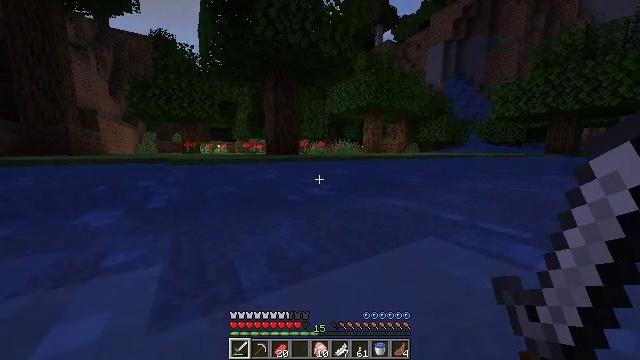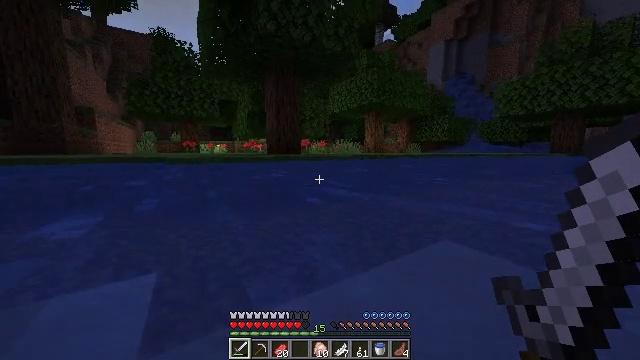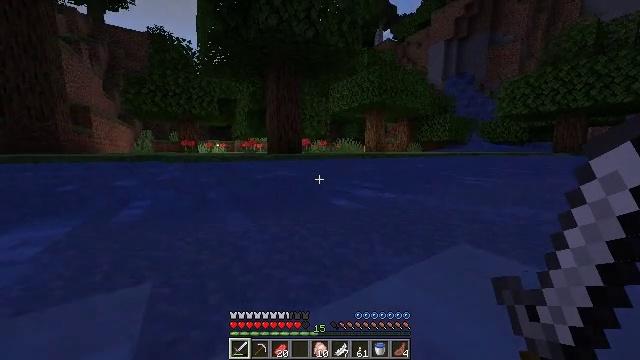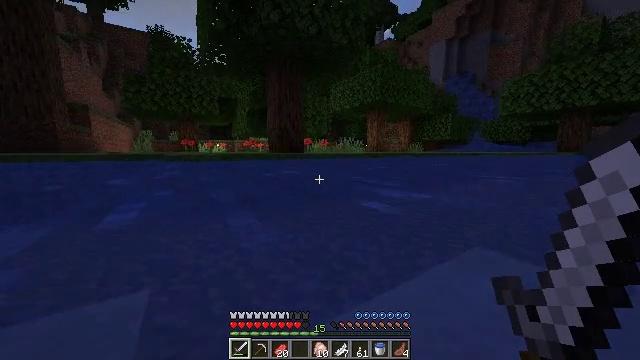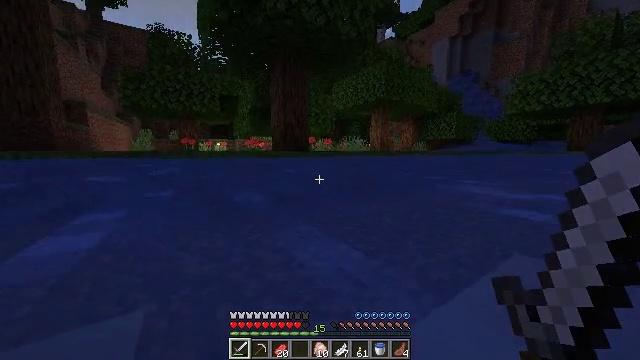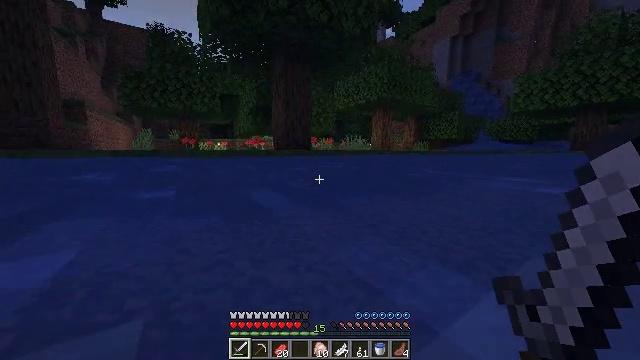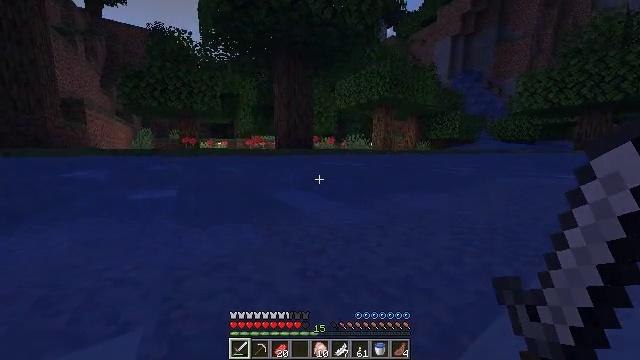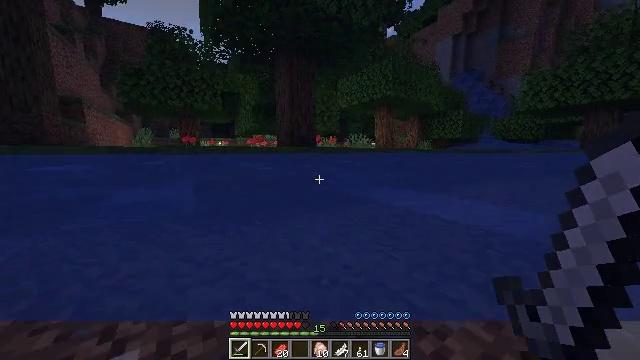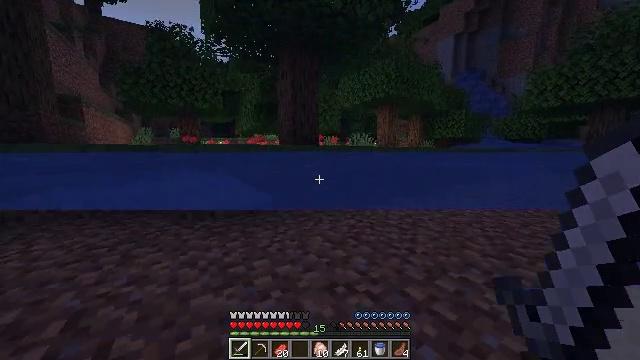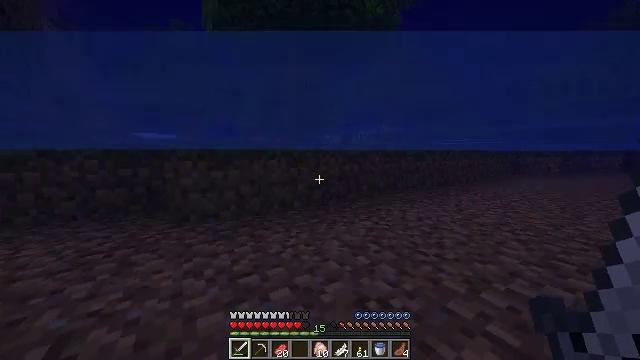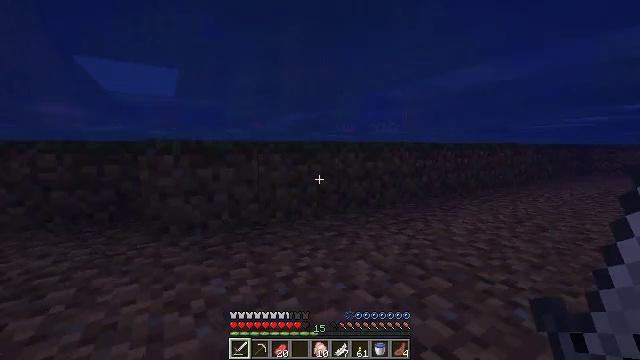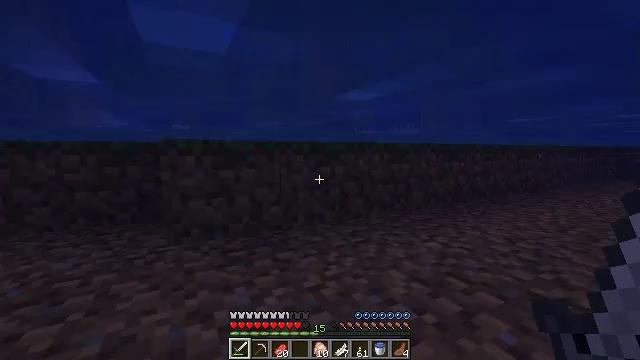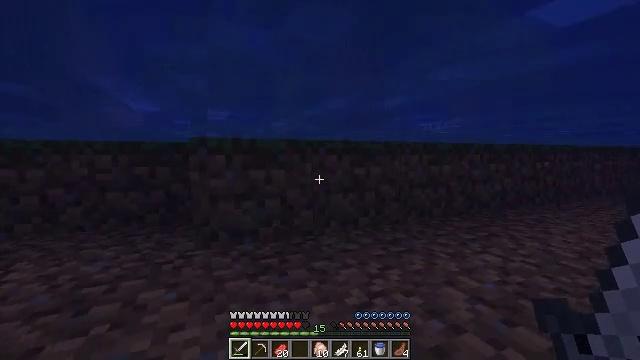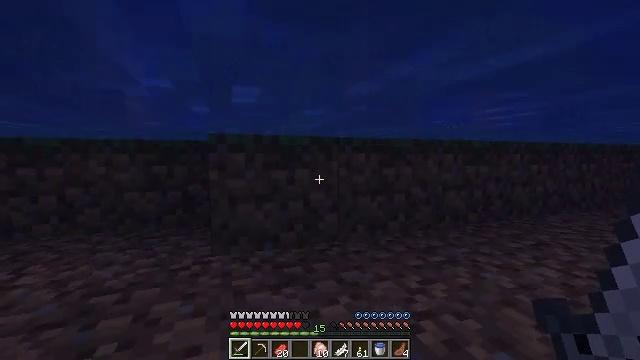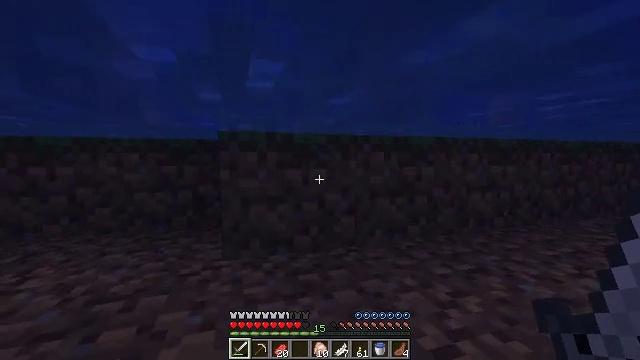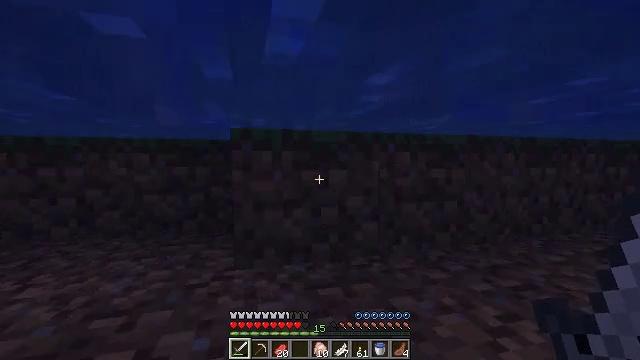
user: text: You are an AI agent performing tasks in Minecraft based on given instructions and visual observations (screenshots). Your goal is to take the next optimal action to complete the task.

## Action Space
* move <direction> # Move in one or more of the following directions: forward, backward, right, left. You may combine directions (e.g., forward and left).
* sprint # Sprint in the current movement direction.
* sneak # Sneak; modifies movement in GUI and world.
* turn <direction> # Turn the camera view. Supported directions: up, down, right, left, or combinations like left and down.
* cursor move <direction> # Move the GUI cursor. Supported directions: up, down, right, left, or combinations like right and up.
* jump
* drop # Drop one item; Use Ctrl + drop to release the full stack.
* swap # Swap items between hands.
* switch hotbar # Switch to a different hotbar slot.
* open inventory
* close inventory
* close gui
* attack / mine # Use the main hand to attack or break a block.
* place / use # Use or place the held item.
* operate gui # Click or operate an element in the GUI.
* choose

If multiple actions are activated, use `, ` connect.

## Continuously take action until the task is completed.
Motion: motion action
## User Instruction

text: Gather grass block for landscaping.
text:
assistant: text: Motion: move forward and move left, sprint
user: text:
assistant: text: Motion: move forward and move left, sprint
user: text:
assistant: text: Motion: move forward and move left, sprint
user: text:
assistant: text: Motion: move forward and move left, sprint
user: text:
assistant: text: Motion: move forward and move left, sprint
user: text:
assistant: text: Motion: move forward and move left, sprint
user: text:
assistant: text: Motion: move forward and move left, sprint
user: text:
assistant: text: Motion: move forward and move left, sprint
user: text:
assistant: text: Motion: move forward and move left, sprint
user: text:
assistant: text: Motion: move forward and move left, sprint, turn left
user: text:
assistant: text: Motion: move forward and move left, sprint, turn left
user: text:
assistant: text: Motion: move forward, sprint, turn left
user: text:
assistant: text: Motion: move forward, sprint, turn left
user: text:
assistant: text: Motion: move forward, sprint, turn left
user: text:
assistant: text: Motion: move forward, sprint, turn left
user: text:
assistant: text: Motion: move forward, sprint, turn left, jump
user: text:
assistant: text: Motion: move forward, sprint, jump
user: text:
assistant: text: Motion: move forward, sprint, jump
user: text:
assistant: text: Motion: move forward, sprint, jump
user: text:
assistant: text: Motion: move forward, sprint, jump
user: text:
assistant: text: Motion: move forward, sprint, jump
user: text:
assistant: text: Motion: move forward, sprint, jump
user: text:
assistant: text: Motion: move forward, sprint, jump
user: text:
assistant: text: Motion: move forward, sprint, jump
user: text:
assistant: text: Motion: move forward, sprint, turn down, jump
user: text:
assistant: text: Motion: move forward, sprint, jump
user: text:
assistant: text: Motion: move forward, sprint, turn down, jump
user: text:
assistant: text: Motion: move forward, sprint, turn down, jump
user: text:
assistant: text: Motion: move forward, sprint, turn left and down, jump
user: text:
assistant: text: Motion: move forward, sprint, turn left, jump